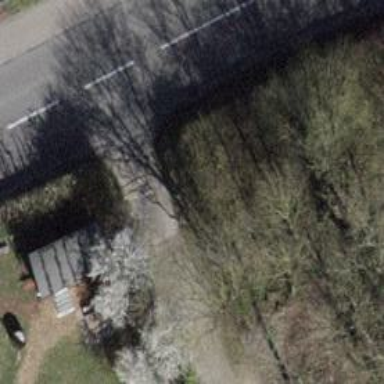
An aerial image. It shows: Cycle barrier.